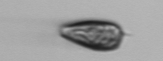
Label: Prorocentrum_triestinum